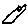
Label: moon